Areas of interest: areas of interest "Park and greenspace"
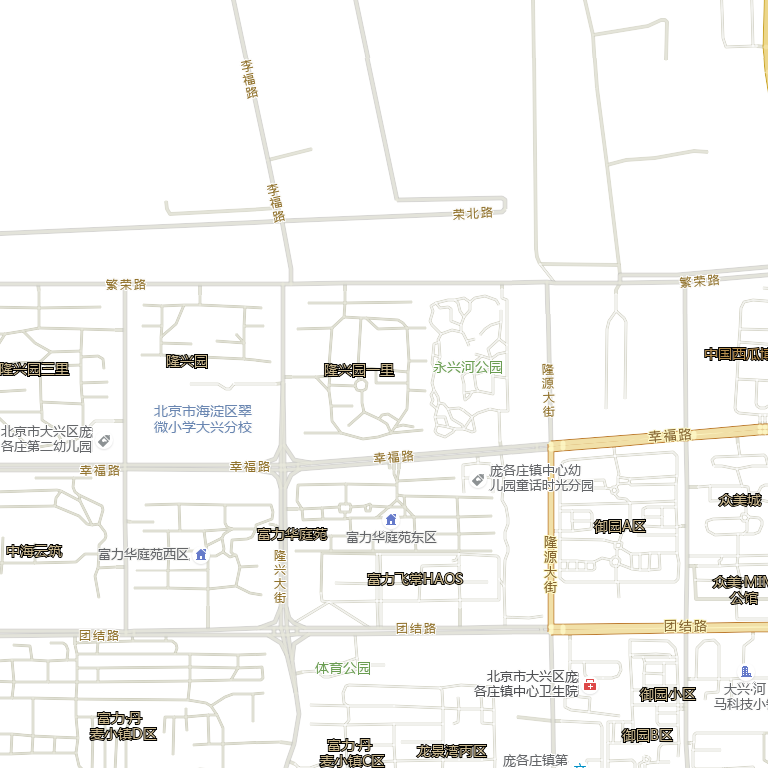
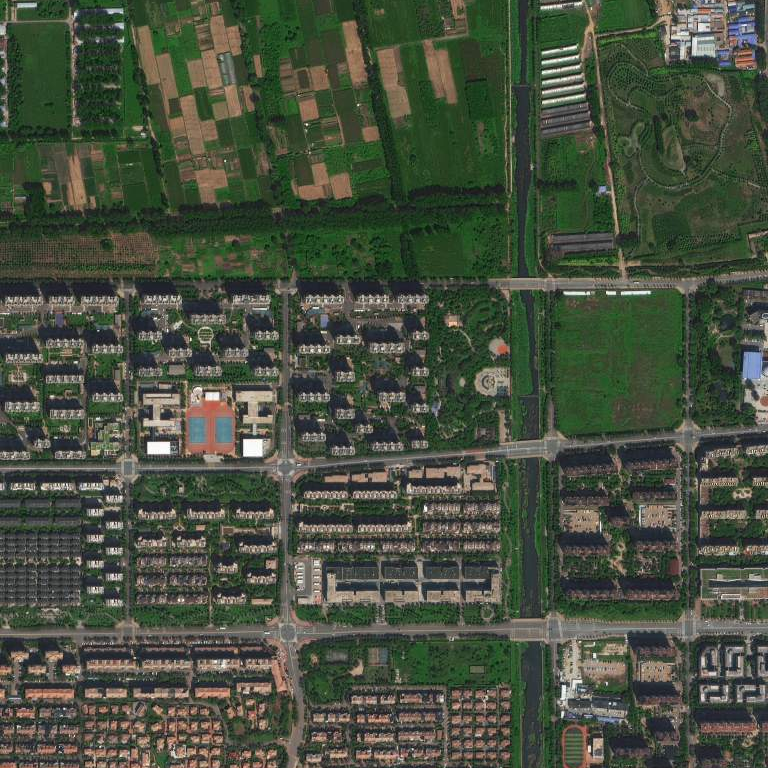